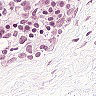
Metastatic tissue present: no